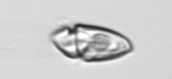
Label: Katodinium_or_Torodinium